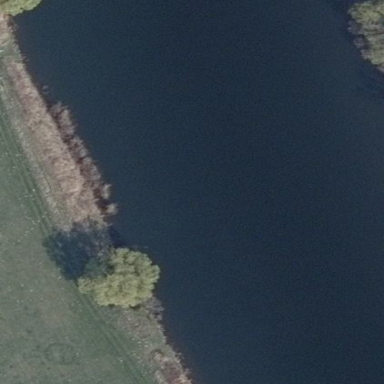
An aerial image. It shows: Beautiful wet meadow natural wetland.